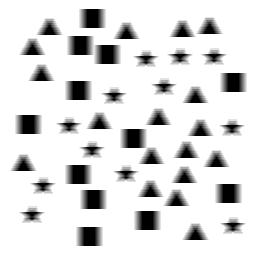
Squares: 12
Triangles: 18
Stars: 12
Total shapes: 42